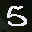
Label: 5